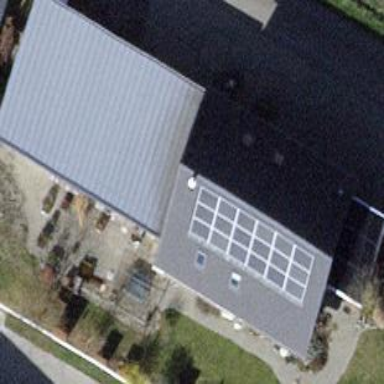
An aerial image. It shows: Detached building with gabled roof.